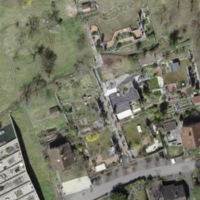
EUNIS habitat code: 55
Species observed at this site:
Juniperus communis
Impatiens parviflora
Geranium sanguineum
Vinca major
Dryas octopetala
Chamaemelum nobile
Convallaria majalis